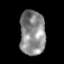
Tissue: skin
Cell type: Epithelial cells
Senescence score: 0.265
Nuclear area (px): 1121
Mean DAPI intensity: 136.457